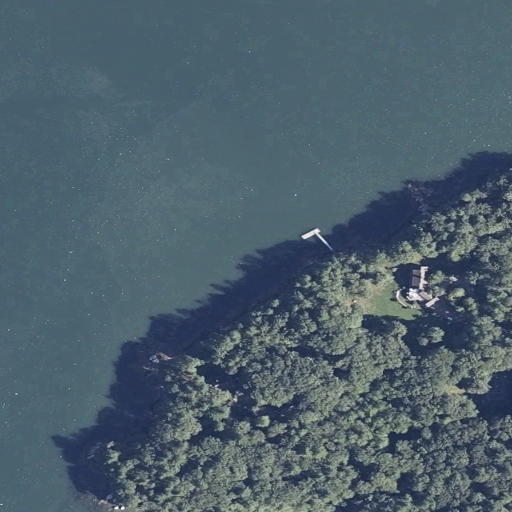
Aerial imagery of cape in Maine named Wiley Point containing open water, mixed forest, herbaceous wetlands, open development, deciduous forest, medium intensity development, grassland, and evergreen forest